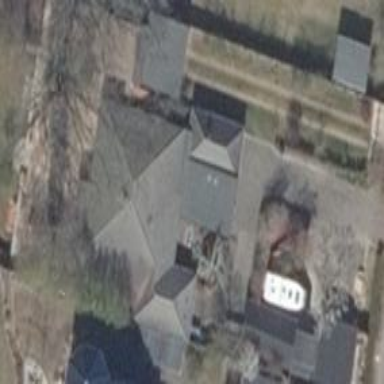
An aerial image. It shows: Building with hipped roof shape.